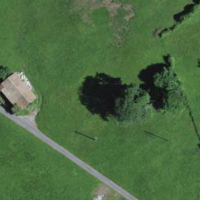
EUNIS habitat code: 25
Species observed at this site:
Lamium galeobdolon